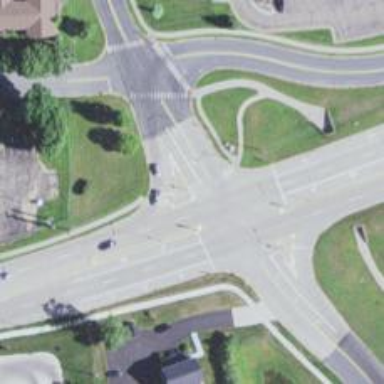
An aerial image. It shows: Footway located on traffic island.